Interaction volume radius: 5 \u00c5
Interaction volume height: 10 \u00c5
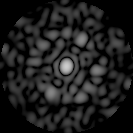
Disorder parameter: 0.8146